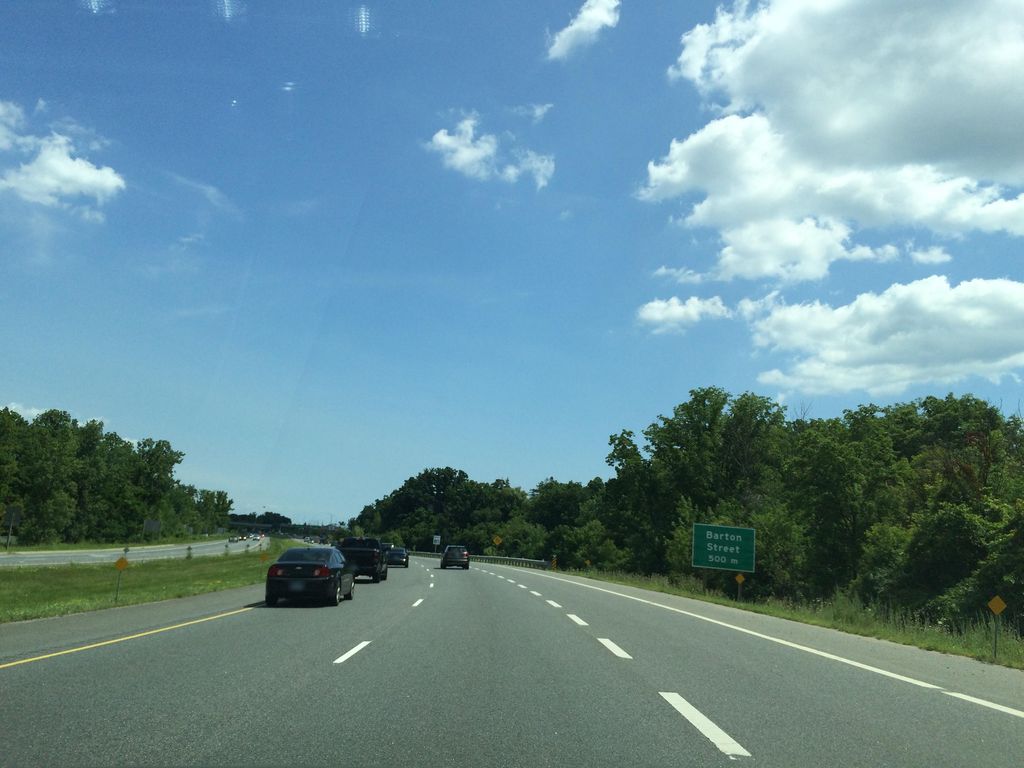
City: hamilton